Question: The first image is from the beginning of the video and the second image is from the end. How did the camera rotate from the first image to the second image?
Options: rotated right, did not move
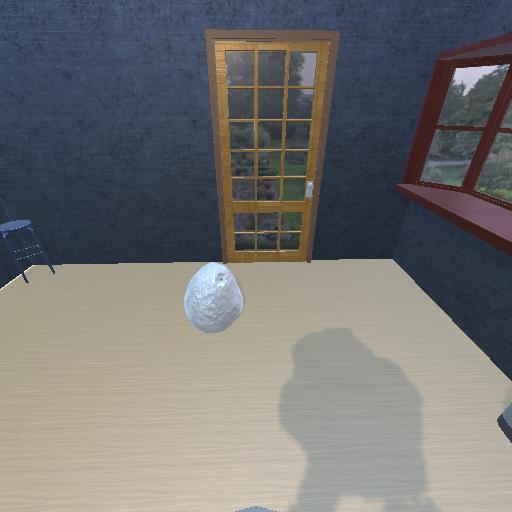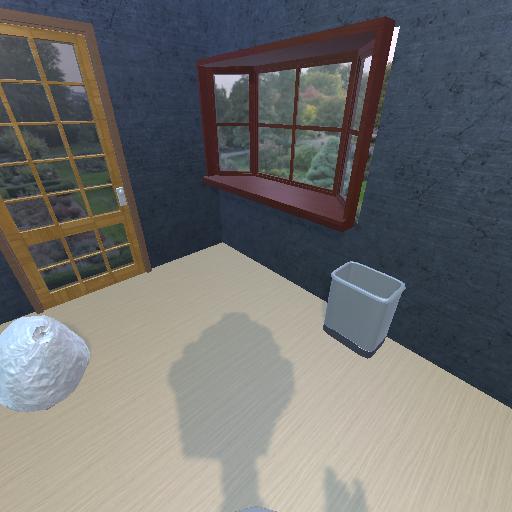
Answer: rotated right